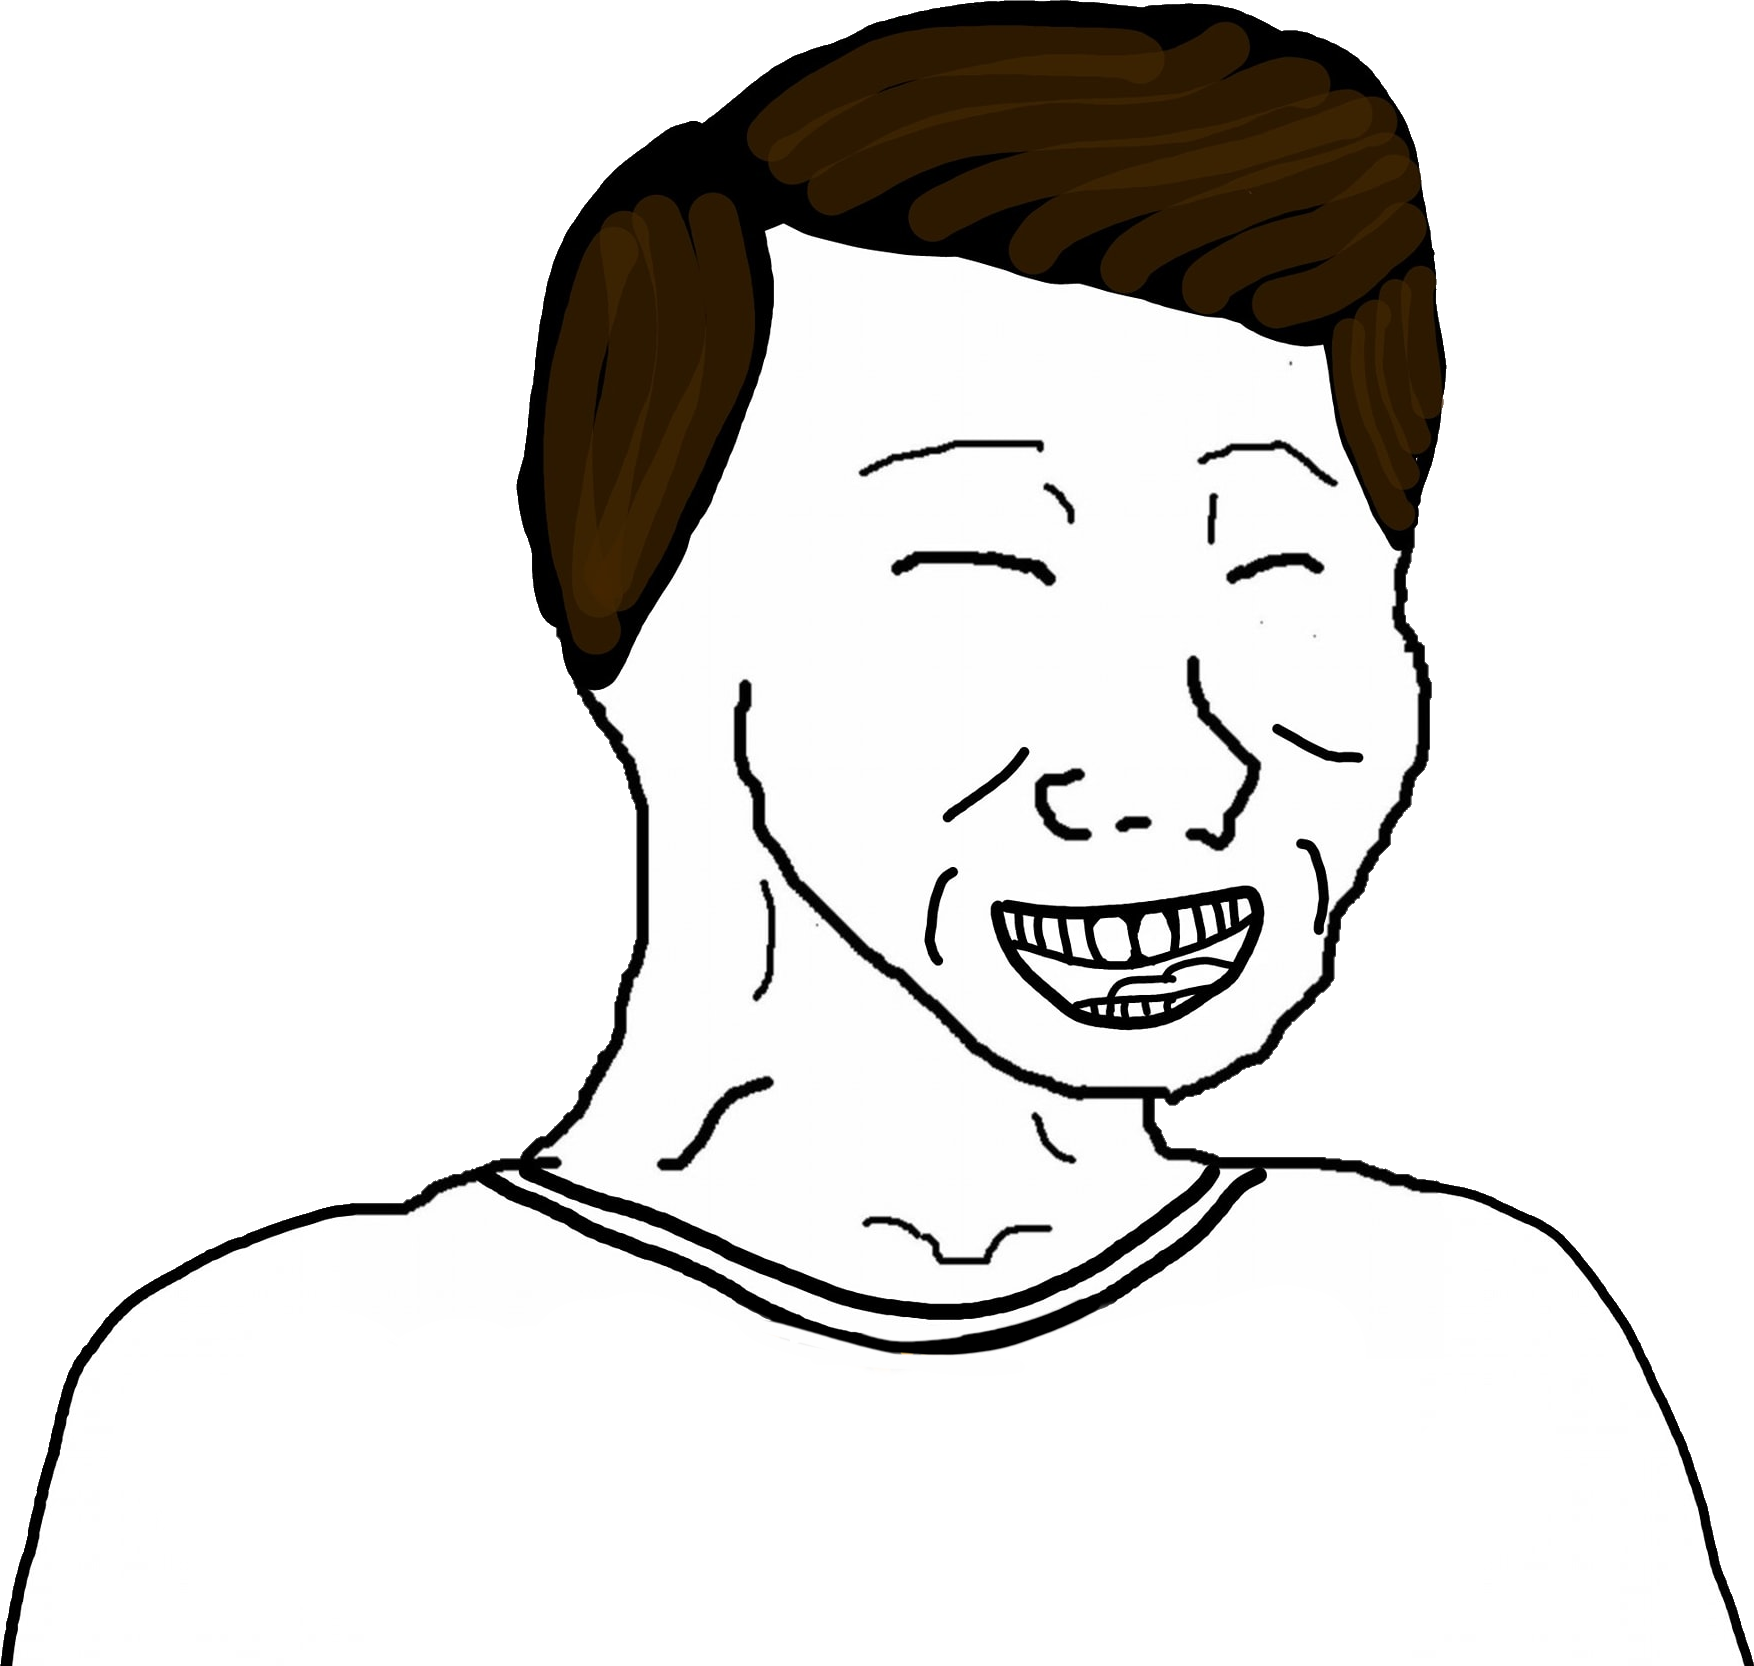
Label: 5_Bloomer